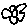
Label: flower